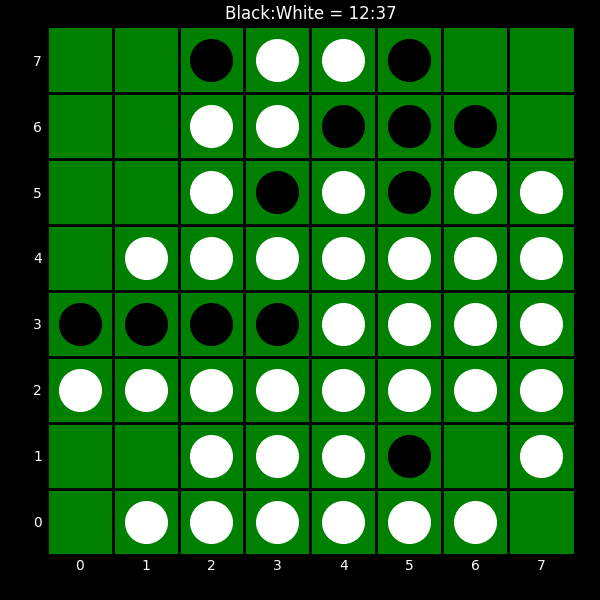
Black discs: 12
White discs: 37